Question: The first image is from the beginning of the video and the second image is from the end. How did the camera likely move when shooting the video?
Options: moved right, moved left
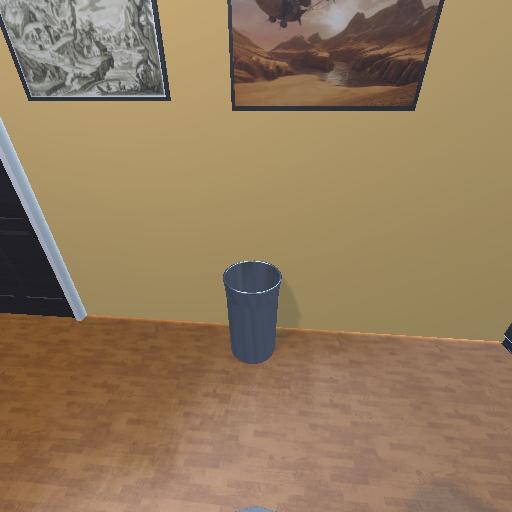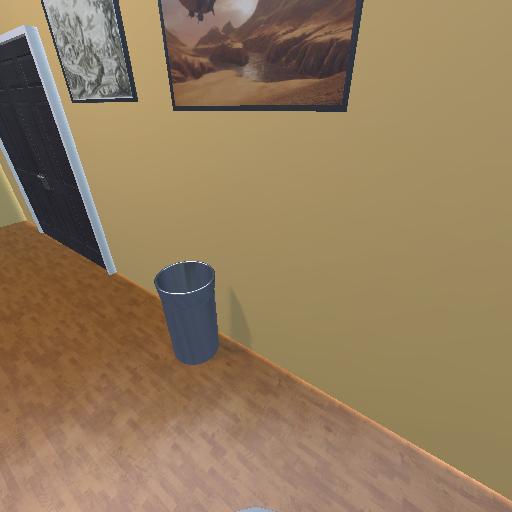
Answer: moved right